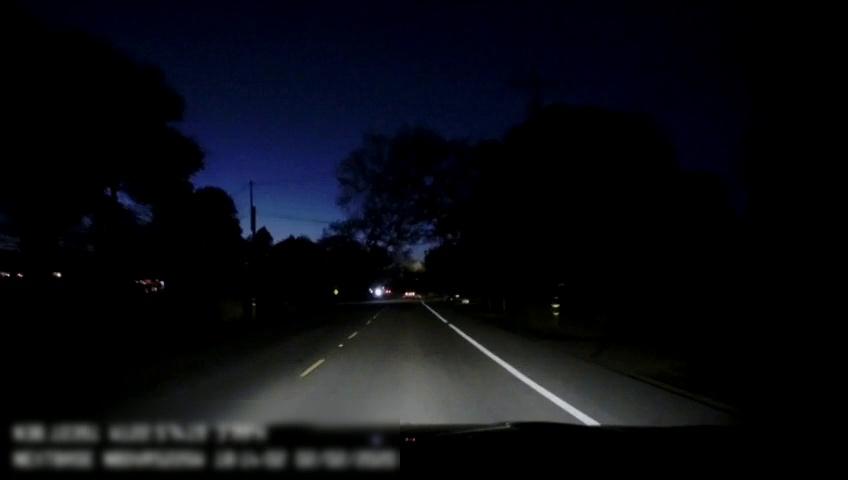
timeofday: Night
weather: Other
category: Drivable Space
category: Vehicles | Car
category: Lanes | Current Lane
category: Lanes | Current Lane